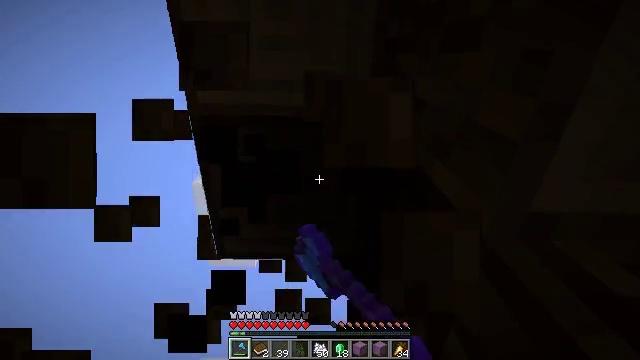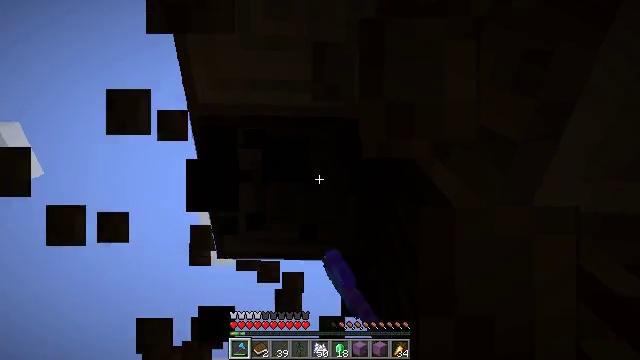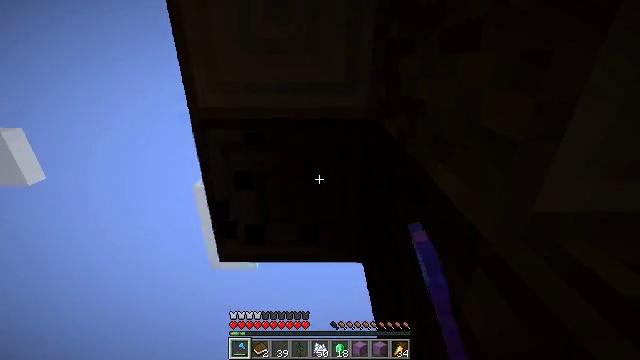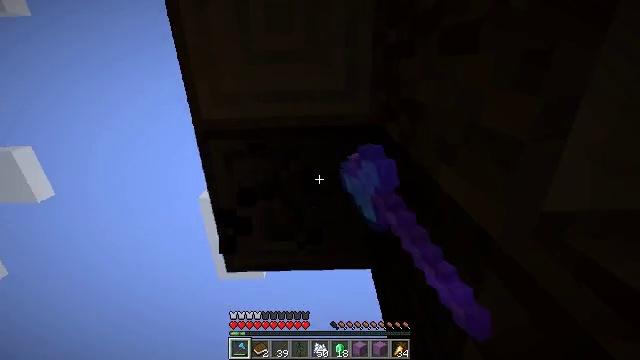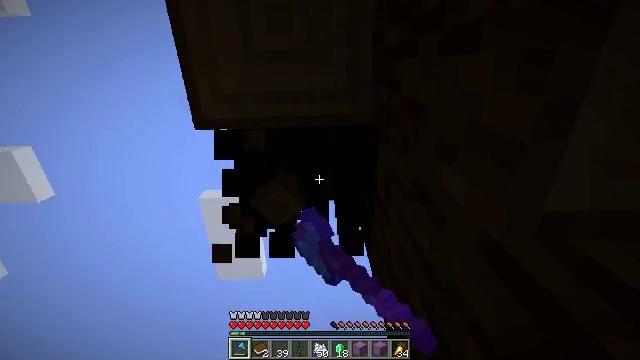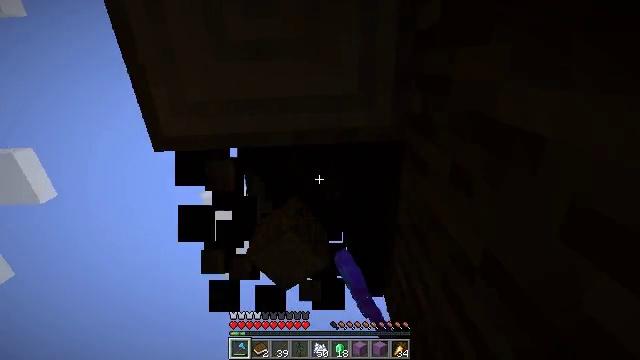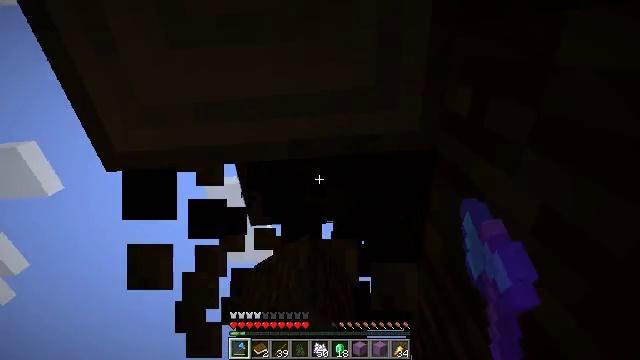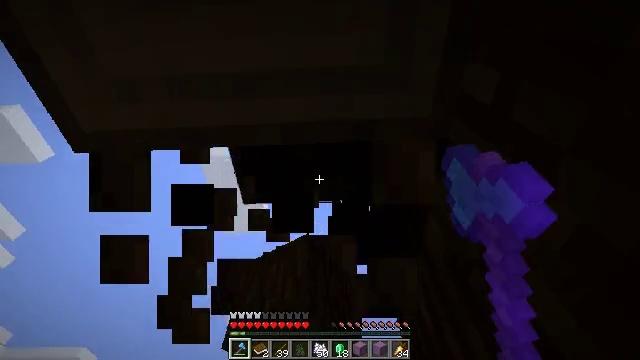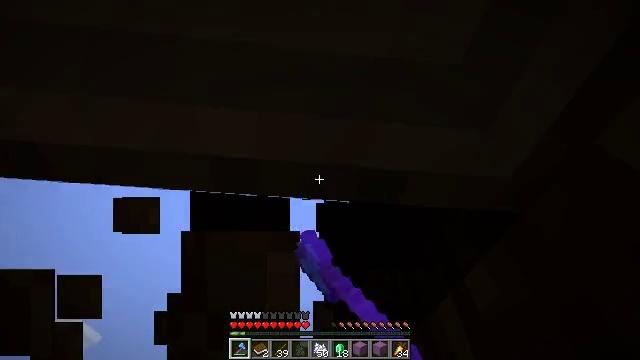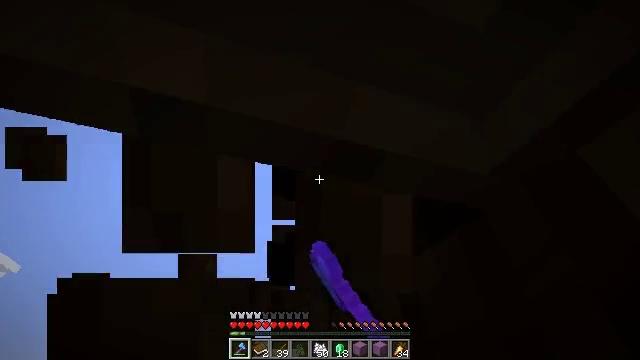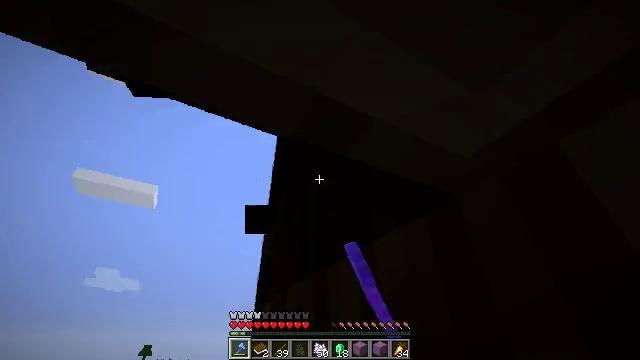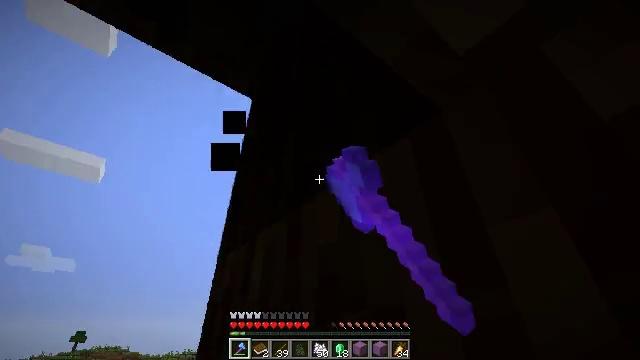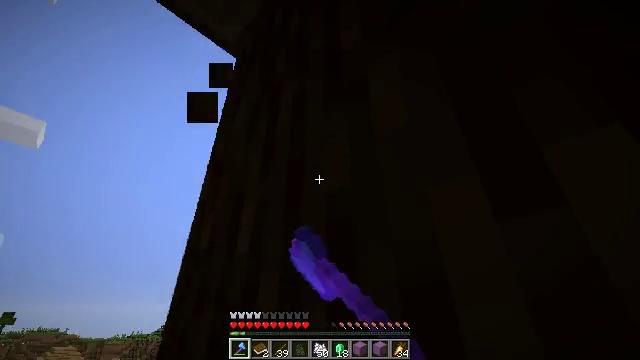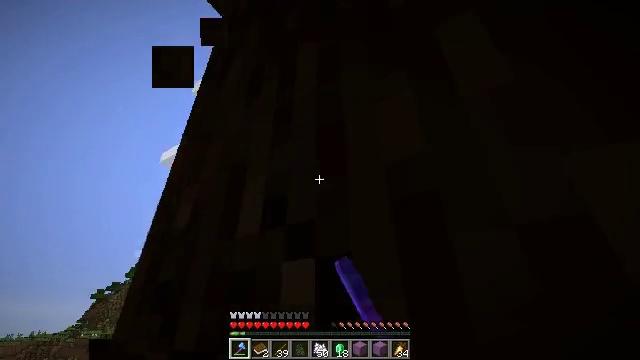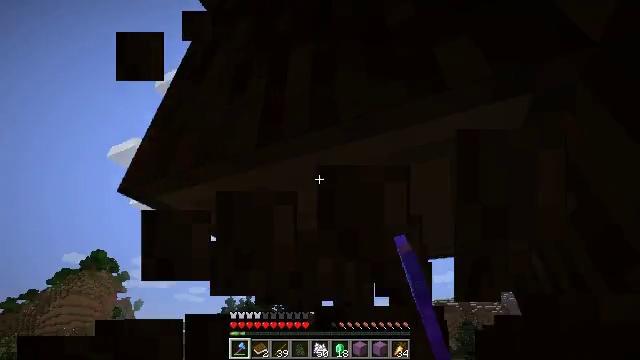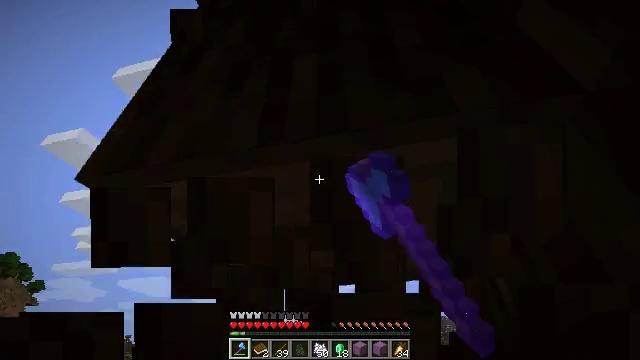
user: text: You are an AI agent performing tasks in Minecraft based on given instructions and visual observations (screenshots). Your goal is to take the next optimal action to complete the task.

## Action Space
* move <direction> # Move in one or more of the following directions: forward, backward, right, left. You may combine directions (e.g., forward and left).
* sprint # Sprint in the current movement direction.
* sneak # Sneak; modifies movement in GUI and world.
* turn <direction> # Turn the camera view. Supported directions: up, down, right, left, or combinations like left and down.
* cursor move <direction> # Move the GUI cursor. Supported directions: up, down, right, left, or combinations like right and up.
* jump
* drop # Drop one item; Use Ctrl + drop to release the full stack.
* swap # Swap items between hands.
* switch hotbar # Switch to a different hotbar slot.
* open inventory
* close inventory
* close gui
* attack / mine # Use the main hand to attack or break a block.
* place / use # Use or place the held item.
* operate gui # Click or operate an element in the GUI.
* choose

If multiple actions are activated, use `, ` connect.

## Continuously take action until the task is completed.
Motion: motion action
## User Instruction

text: Gather spruce log by chopping the tree.
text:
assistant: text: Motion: attack / mine
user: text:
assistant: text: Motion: attack / mine
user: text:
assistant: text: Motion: move forward, turn left and up, attack / mine
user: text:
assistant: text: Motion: move forward, attack / mine
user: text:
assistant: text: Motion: move forward, turn left, attack / mine, jump
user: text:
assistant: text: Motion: move forward, turn left and down, attack / mine, jump
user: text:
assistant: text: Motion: move forward, turn right and down, attack / mine, jump
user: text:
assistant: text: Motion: move forward, turn right and down, attack / mine
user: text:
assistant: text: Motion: move forward, turn right and down, attack / mine
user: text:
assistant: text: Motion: move forward, turn right and down, attack / mine
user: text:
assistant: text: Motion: move forward, turn right and down, attack / mine
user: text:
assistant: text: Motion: move forward, turn right and down, attack / mine
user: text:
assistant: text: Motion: move forward, turn right, attack / mine
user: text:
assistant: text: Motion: move forward, turn right and up, attack / mine
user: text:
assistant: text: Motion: turn right and up, attack / mine
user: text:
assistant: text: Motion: turn right and up, attack / mine
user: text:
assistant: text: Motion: turn right and up, attack / mine
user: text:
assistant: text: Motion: attack / mine
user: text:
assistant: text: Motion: attack / mine
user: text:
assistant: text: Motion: attack / mine
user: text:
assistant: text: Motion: move forward, attack / mine
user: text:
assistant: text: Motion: move forward, turn right and up, attack / mine
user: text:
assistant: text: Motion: move forward, turn up, attack / mine
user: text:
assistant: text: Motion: attack / mine
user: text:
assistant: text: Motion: turn up, attack / mine
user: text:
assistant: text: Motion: turn right and up, attack / mine
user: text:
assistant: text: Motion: turn right, attack / mine
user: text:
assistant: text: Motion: turn right, attack / mine
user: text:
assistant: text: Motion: turn right, attack / mine
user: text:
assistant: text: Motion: move forward, turn right, attack / mine